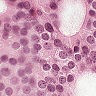
Metastatic tissue present: yes